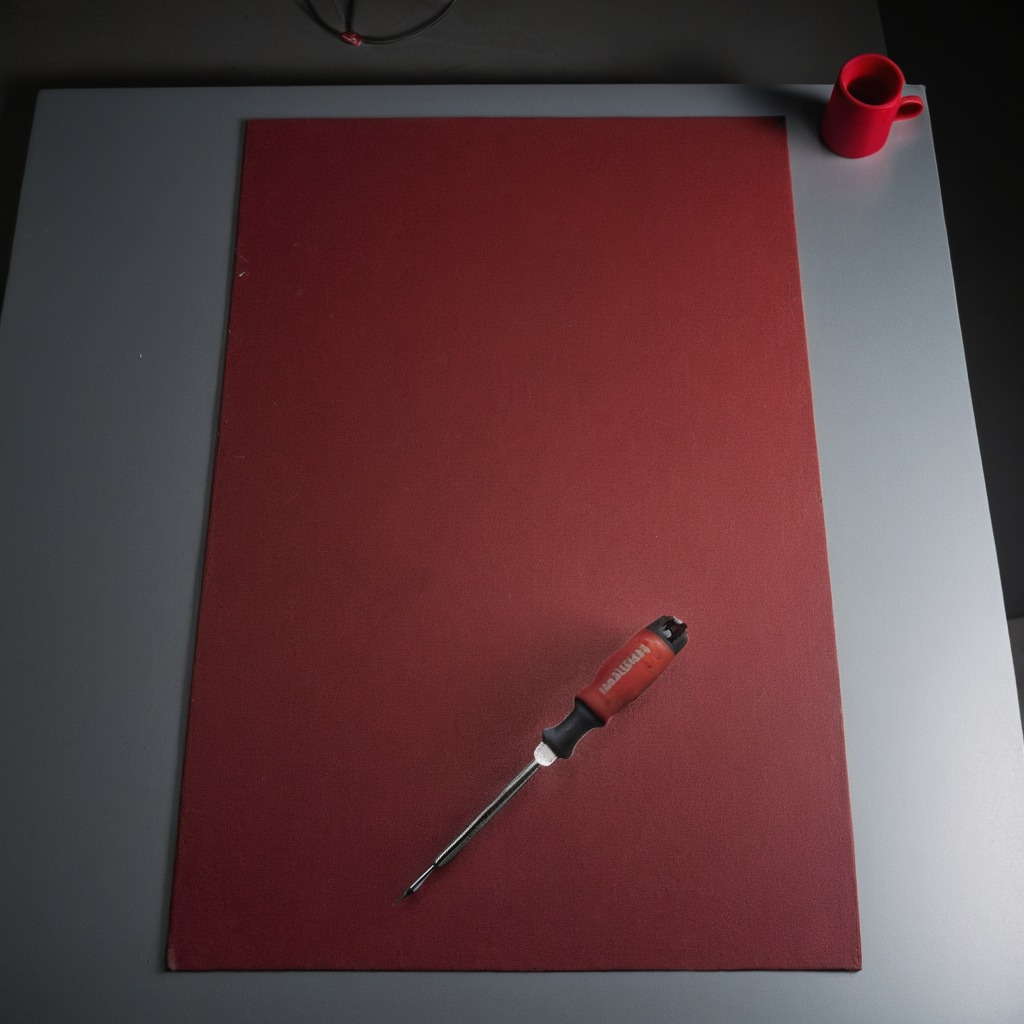
A screwdriver lying on a clean granite tabletop covered with a red rubber mat inside a workshop under bright overhead lighting crisp shadows high clarity worn but beneath the mat